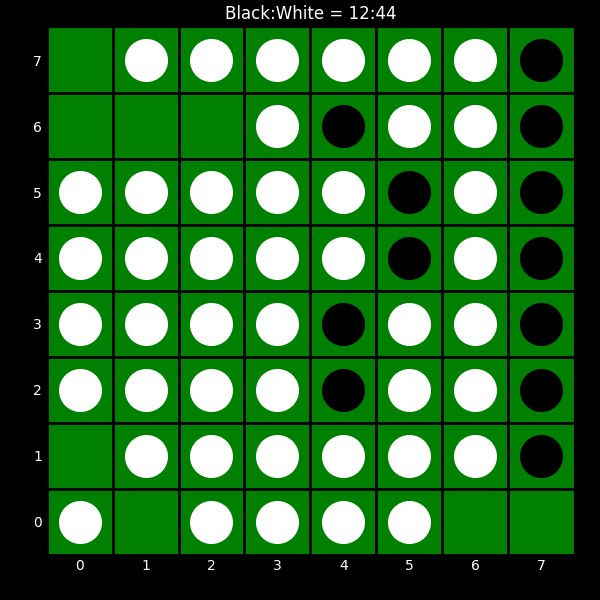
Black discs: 12
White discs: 44